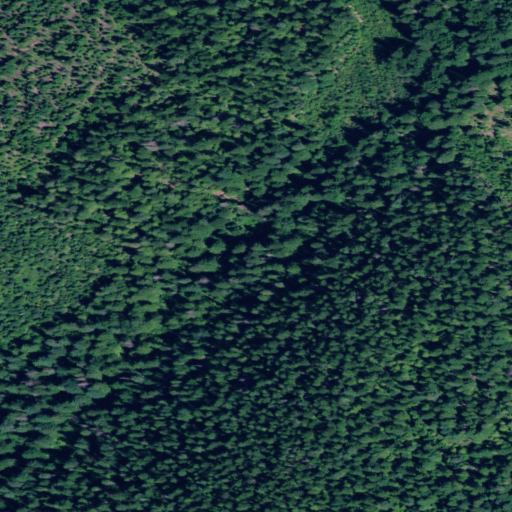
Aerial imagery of valley in Idaho named Scott Gulch containing only evergreen forest